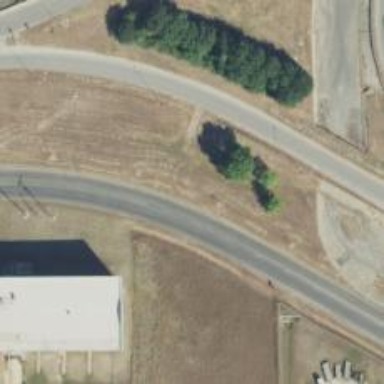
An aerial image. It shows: Secondary road with asphalt surface and frontage road.